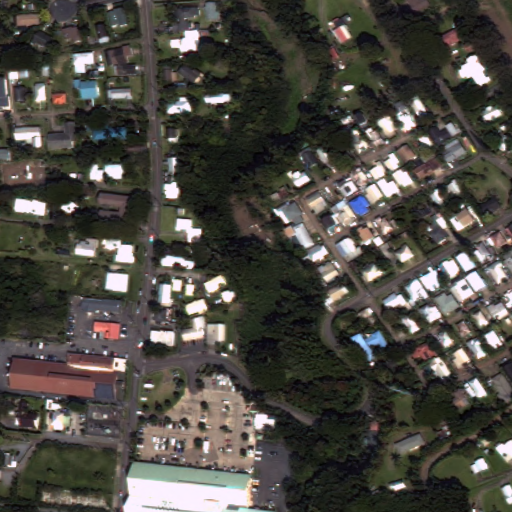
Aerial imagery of valley in Hawaii named Liliko Gulch containing only unknown